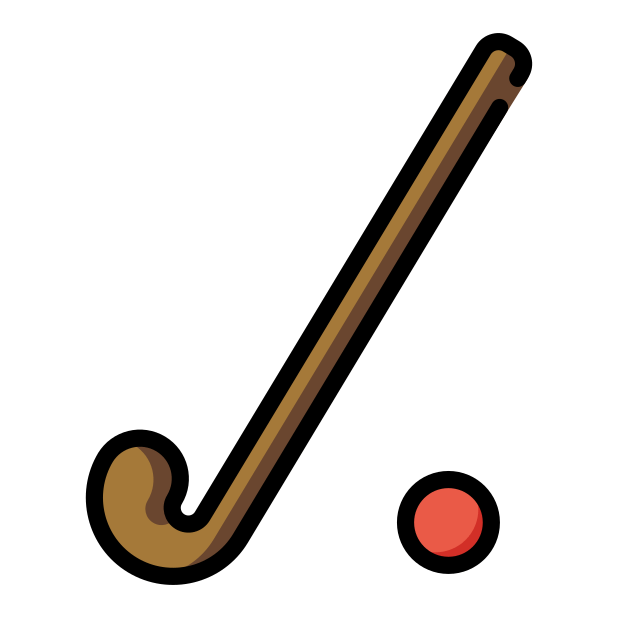
field hockey